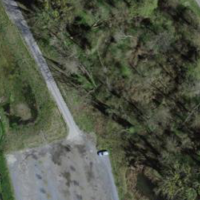
EUNIS habitat code: 23
Species observed at this site:
Verbascum thapsus